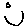
Label: smiley face